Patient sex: F
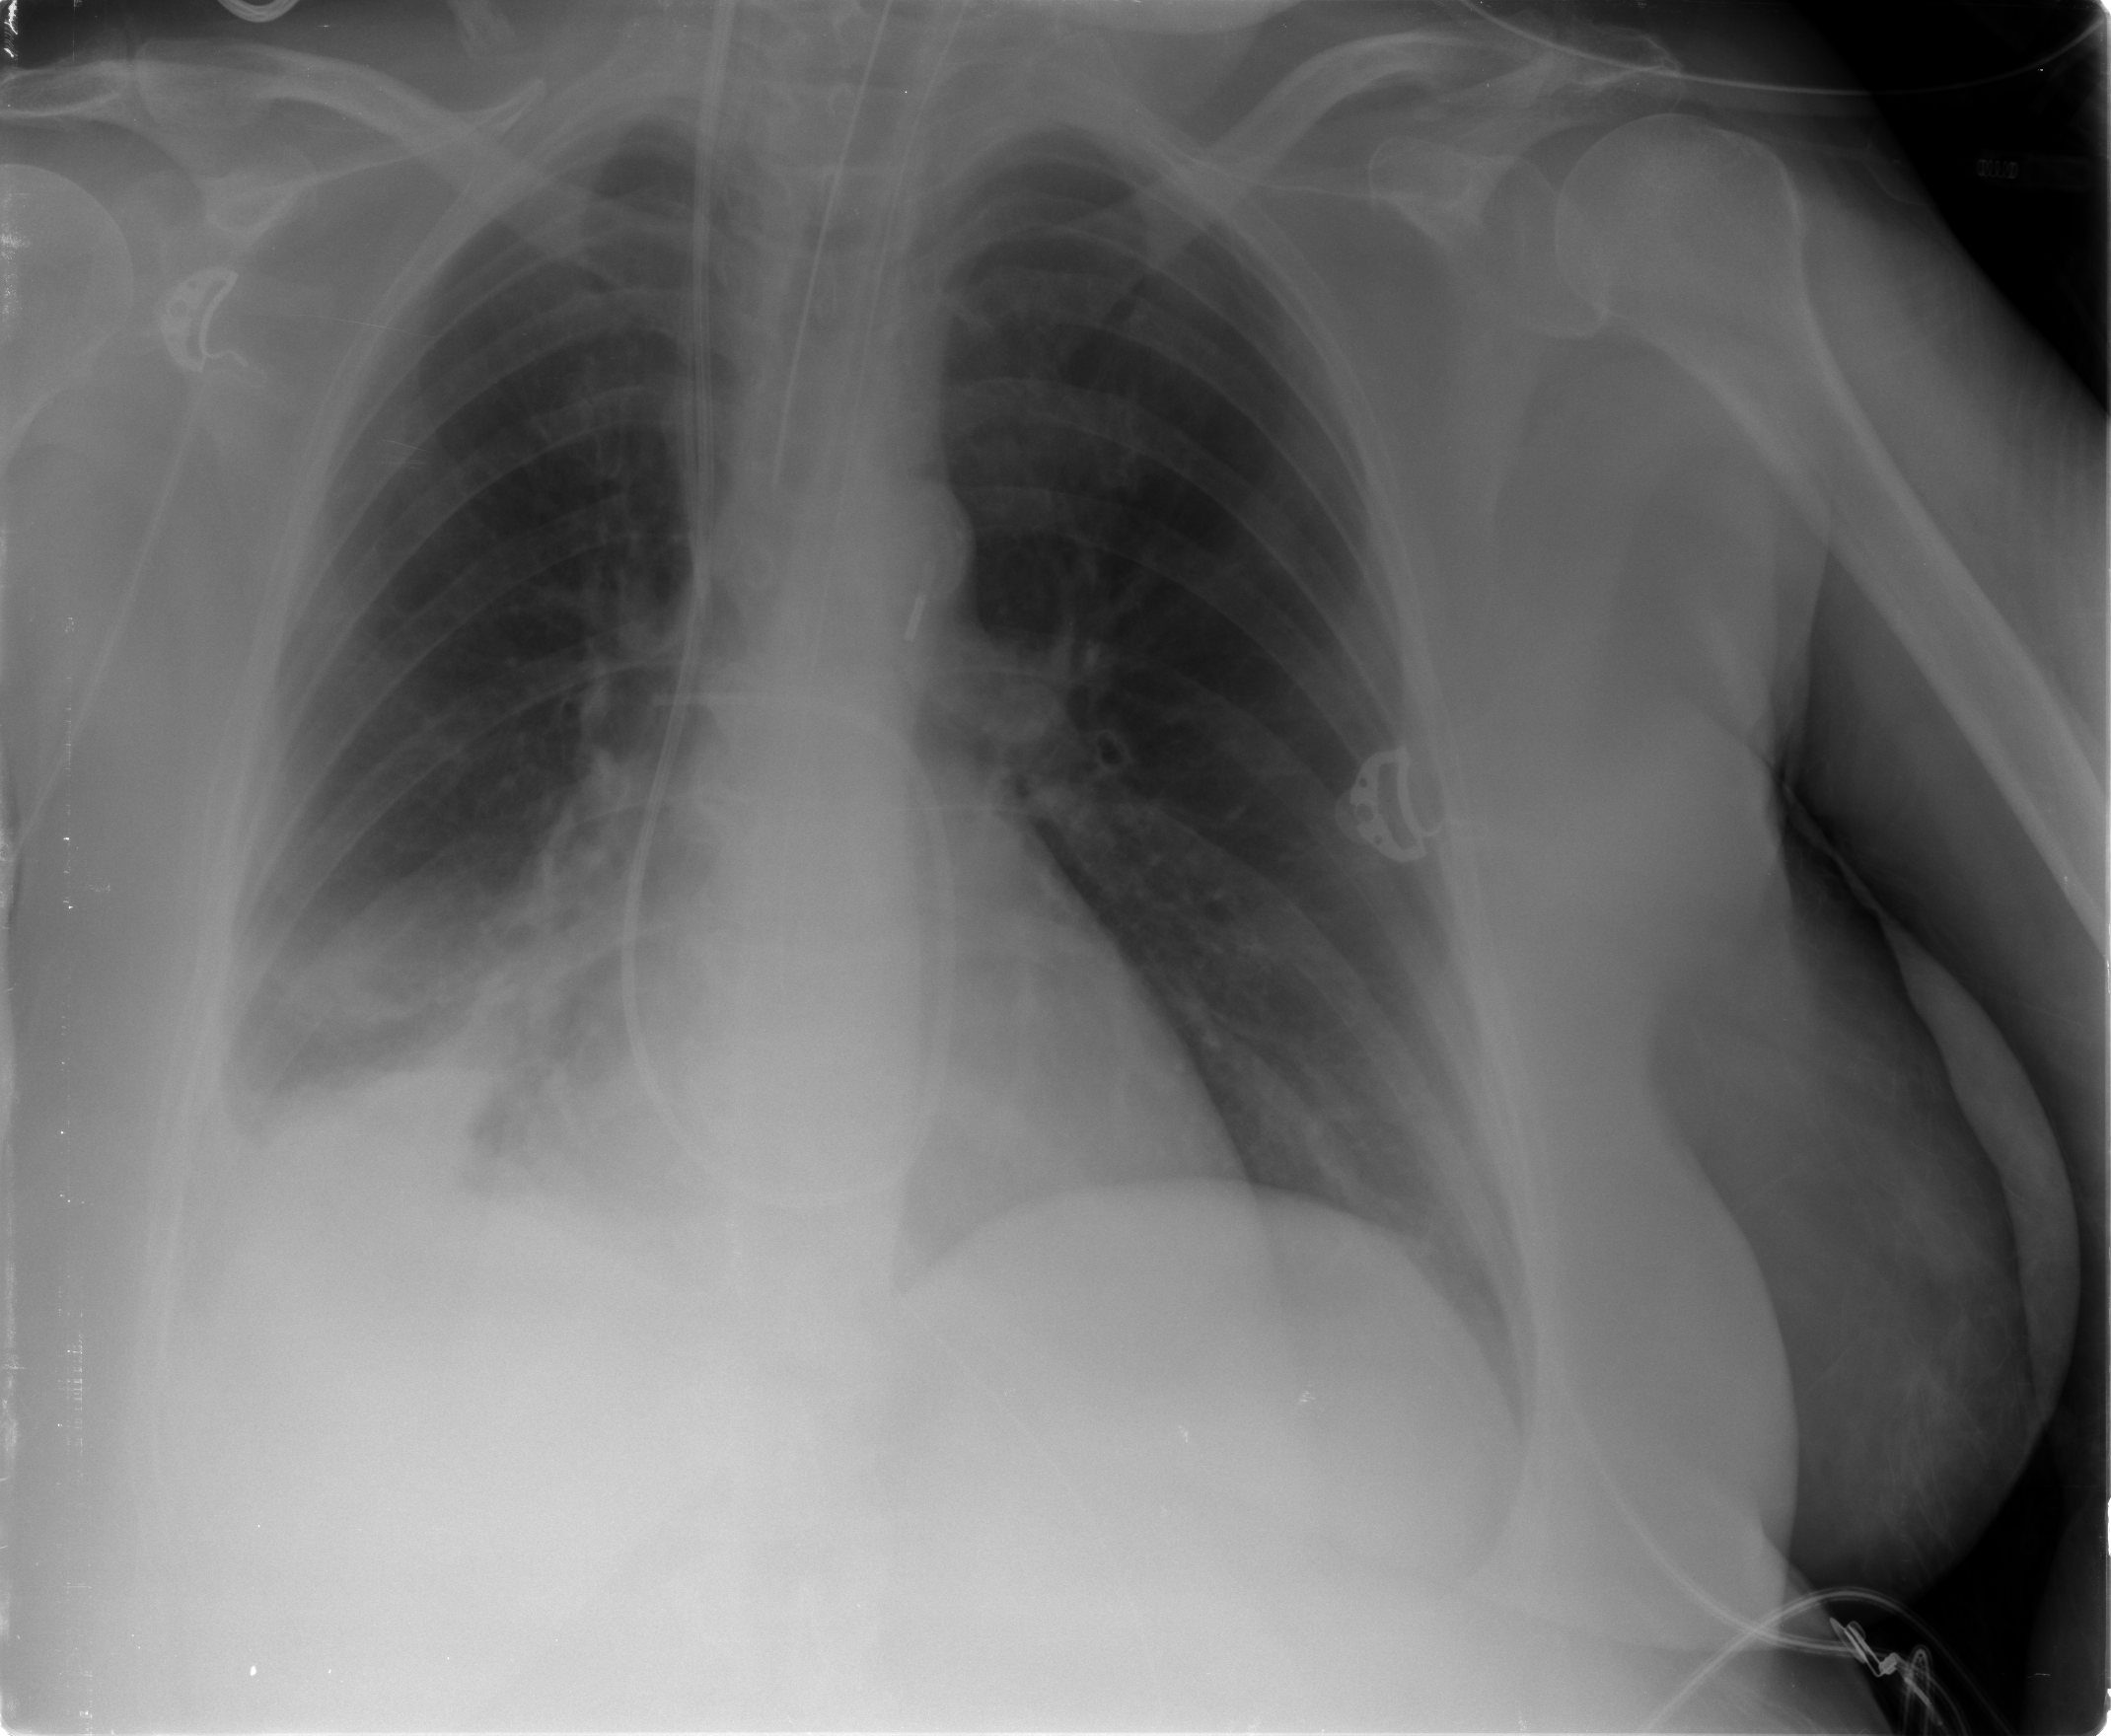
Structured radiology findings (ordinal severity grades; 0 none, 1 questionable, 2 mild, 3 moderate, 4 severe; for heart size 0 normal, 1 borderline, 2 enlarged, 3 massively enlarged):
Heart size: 1
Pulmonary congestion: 1
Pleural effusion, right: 2
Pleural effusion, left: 0
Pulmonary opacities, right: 0
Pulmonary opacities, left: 0
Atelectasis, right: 2
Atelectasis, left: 0